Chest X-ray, PA view. Patient: 19 years old, sex M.
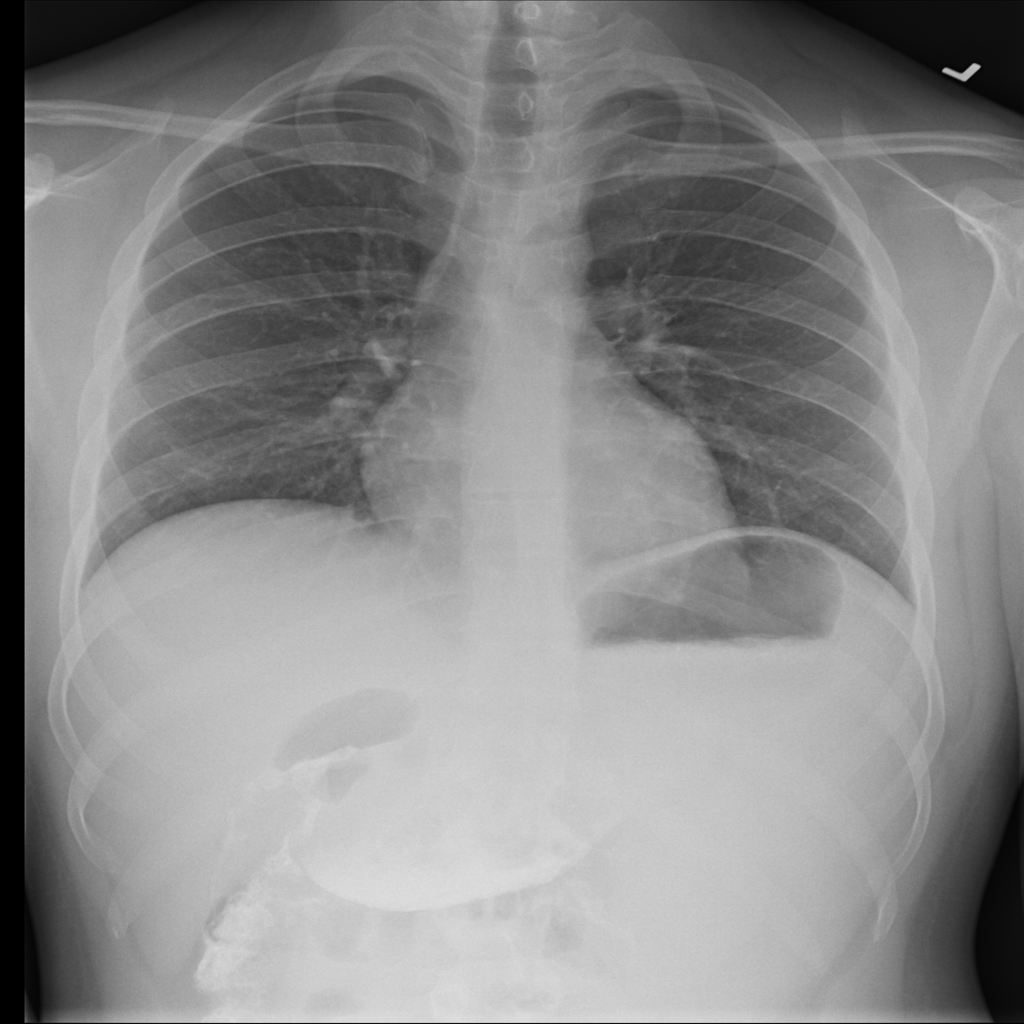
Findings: No Finding